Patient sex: M
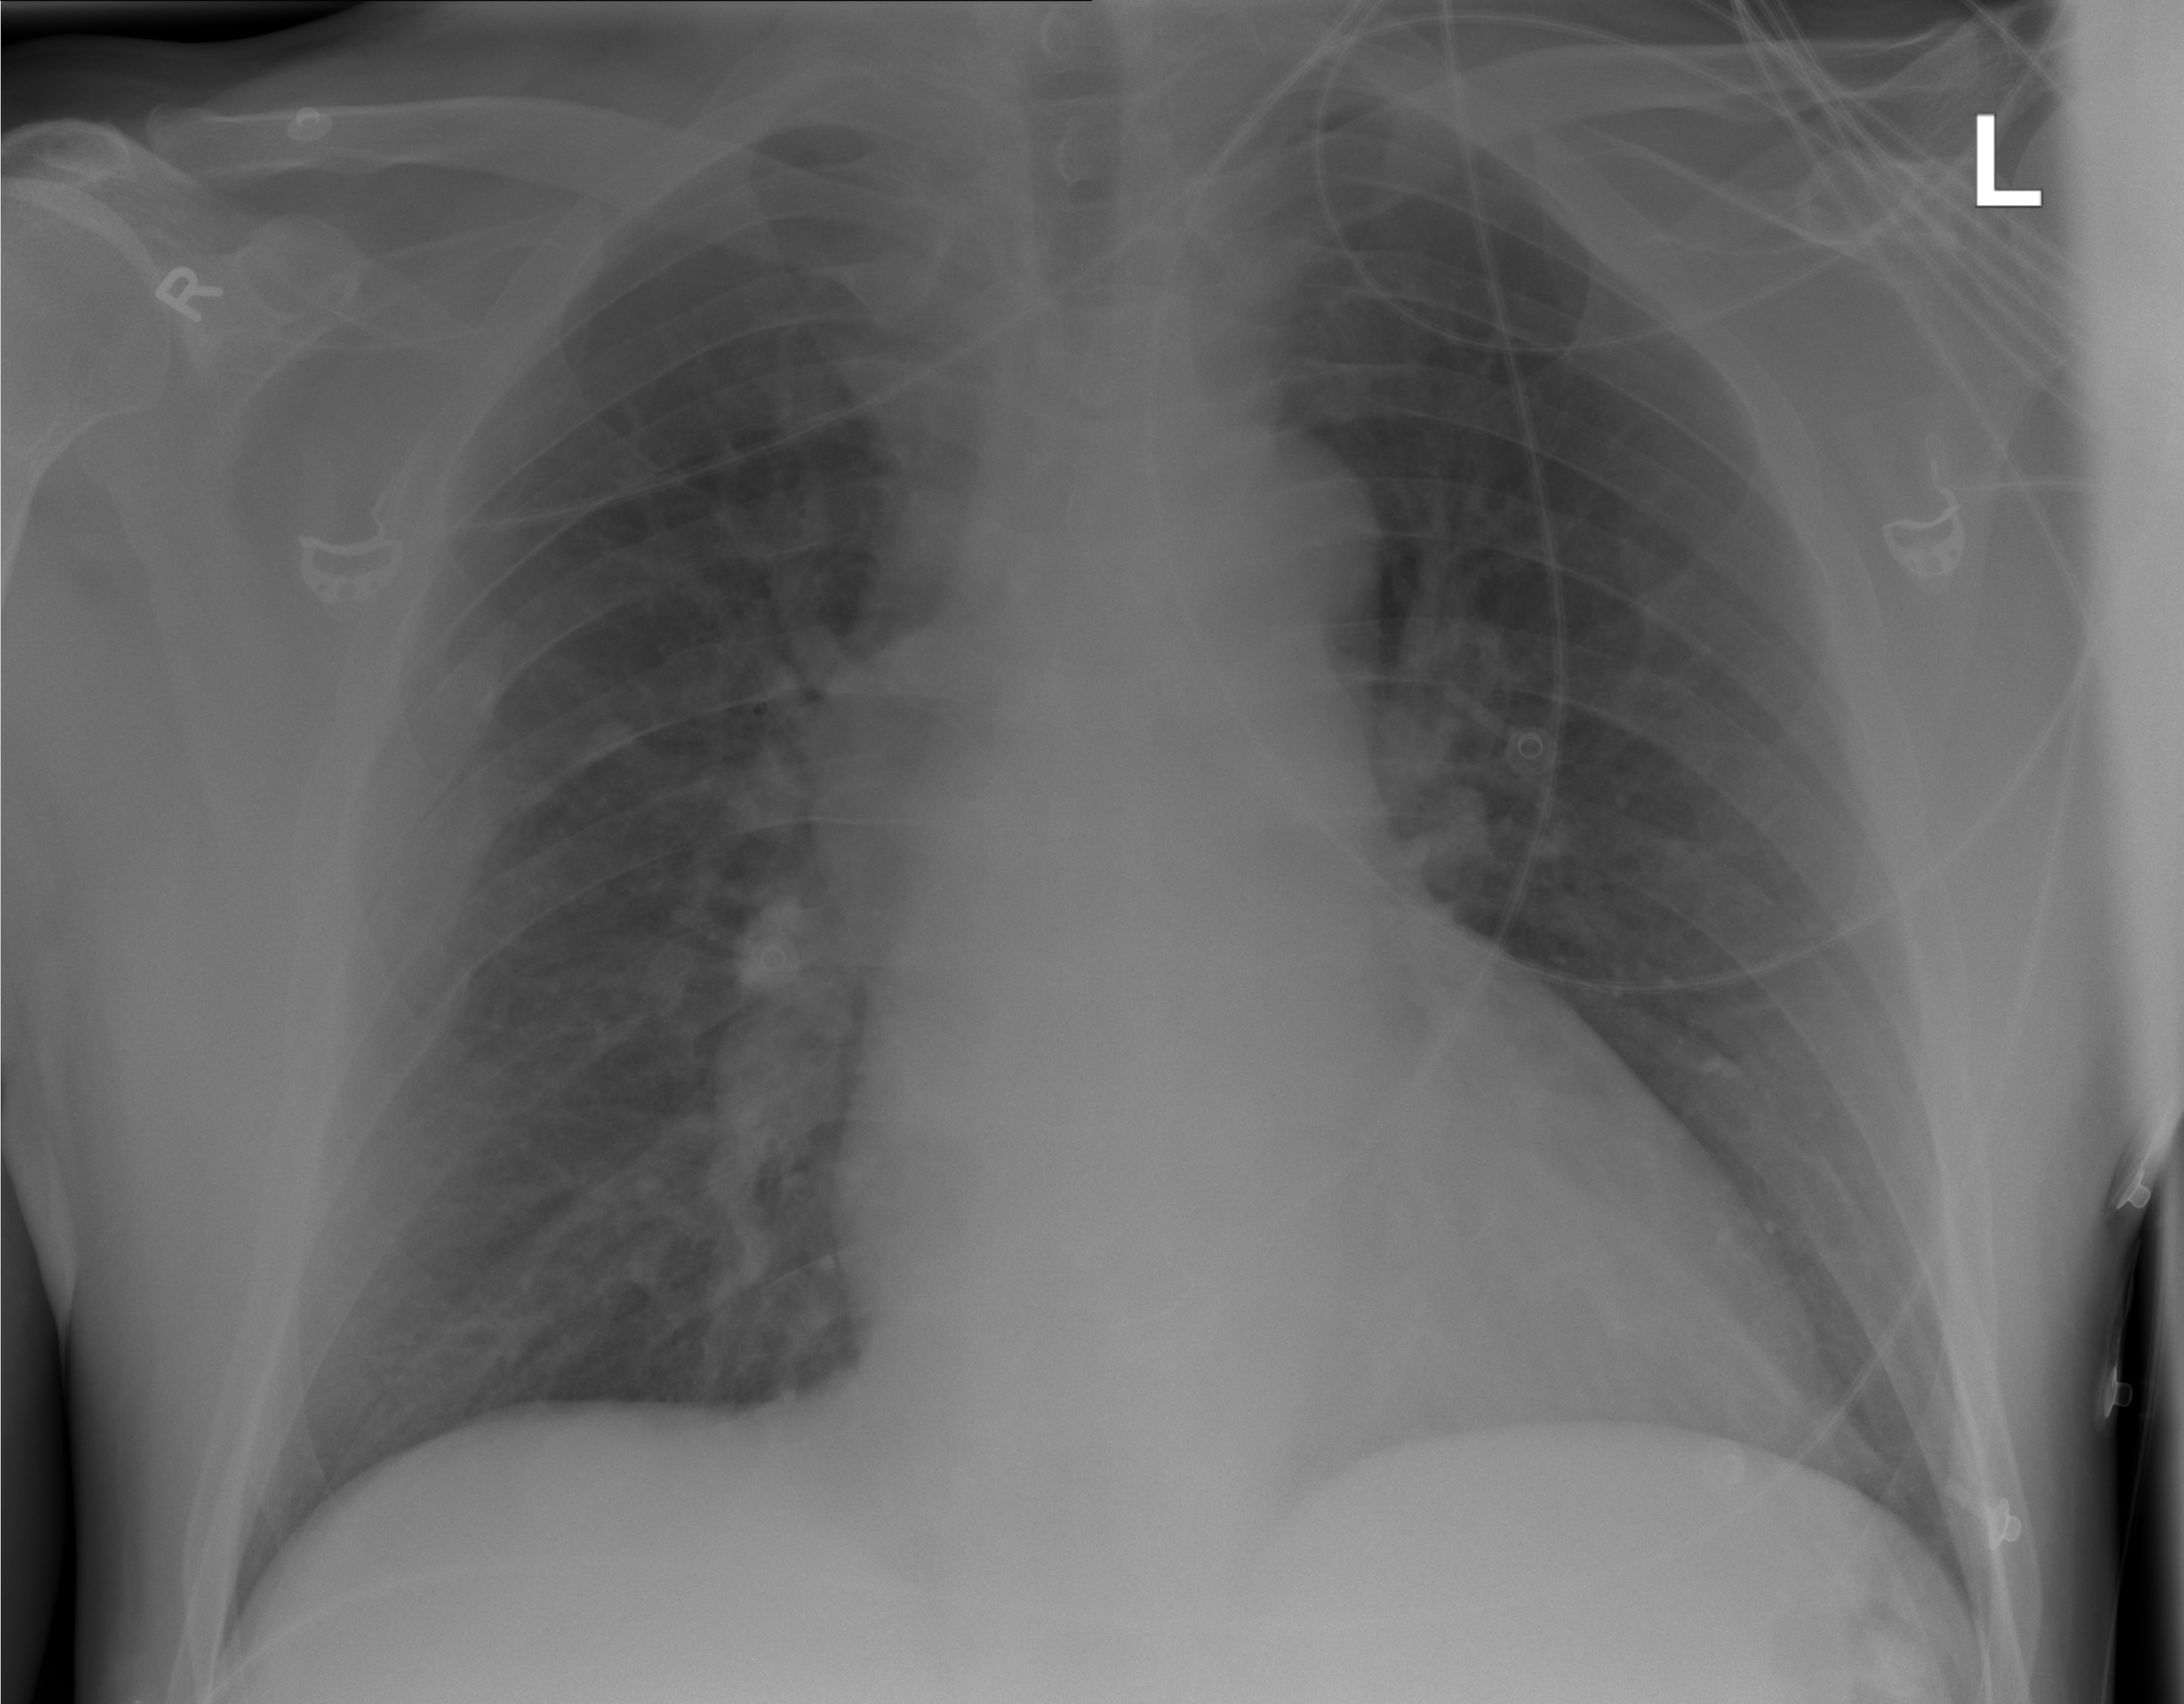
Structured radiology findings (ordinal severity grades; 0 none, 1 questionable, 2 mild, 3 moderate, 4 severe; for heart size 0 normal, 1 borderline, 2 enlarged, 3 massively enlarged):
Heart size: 0
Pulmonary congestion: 1
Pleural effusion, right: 0
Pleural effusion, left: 0
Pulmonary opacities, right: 0
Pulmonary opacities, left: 0
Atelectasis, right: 0
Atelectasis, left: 0